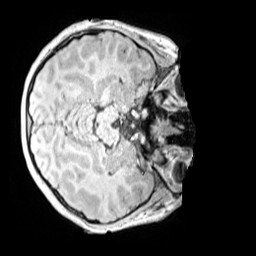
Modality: MP2RAGE
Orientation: axial
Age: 11
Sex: female
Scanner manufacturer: siemens
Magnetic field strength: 3 T
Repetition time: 4 s
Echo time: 0.00299 s